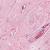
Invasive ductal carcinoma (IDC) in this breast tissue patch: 0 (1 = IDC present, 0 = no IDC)